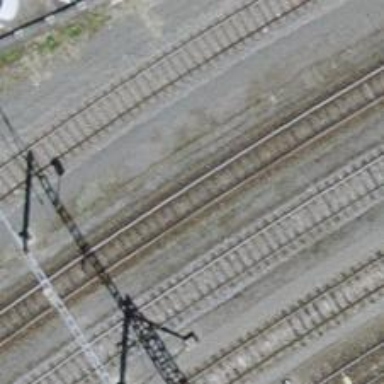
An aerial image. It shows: Single-track electrified railway with contact line.